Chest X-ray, PA view. Patient: 32 years old, sex M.
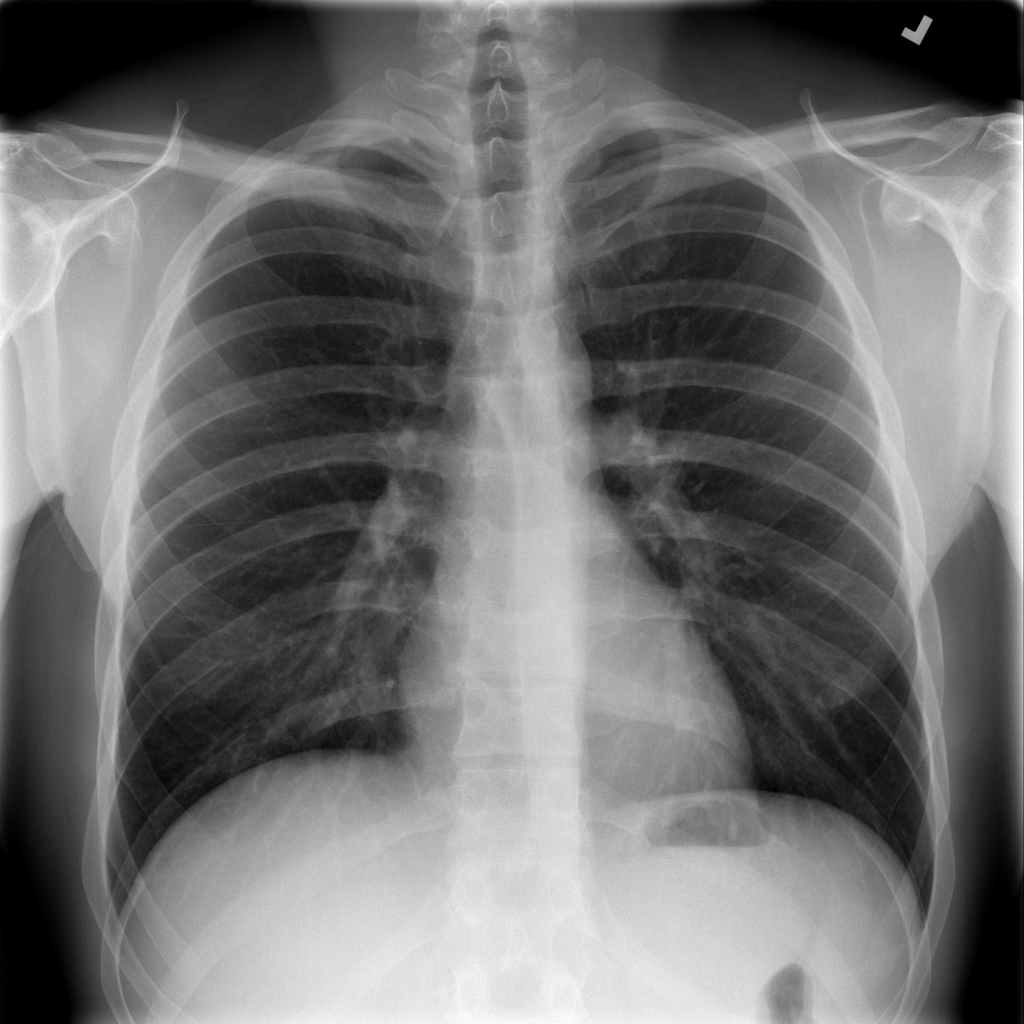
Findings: No Finding